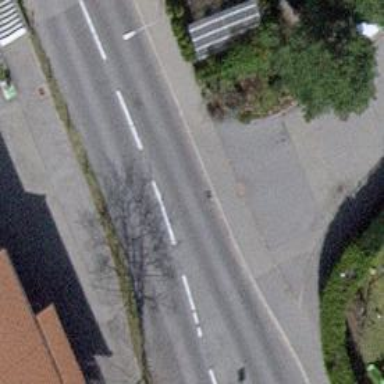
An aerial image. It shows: Asphalt sidewalk along the footway.